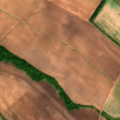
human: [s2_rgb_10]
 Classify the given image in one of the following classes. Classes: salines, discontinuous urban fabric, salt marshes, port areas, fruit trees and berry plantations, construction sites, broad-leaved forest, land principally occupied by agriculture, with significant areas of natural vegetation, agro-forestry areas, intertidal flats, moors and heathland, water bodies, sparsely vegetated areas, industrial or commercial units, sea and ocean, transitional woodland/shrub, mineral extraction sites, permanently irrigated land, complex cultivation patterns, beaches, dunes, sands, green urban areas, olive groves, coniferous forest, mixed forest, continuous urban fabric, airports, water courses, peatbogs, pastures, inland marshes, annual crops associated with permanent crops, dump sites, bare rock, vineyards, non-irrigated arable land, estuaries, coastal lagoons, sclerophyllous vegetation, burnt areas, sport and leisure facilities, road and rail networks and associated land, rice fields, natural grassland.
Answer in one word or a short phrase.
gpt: non-irrigated arable land